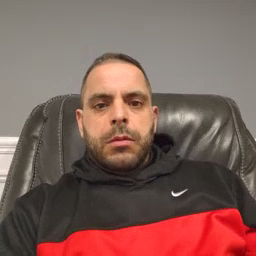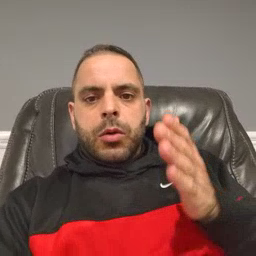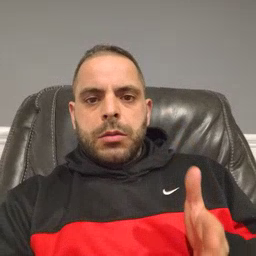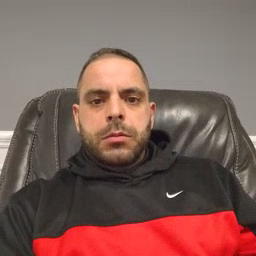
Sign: person